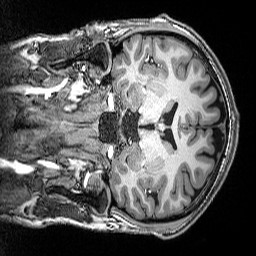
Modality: T1w
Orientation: coronal
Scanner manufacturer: siemens
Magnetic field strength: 3 T
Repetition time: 2.5 s
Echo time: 0.00343 s